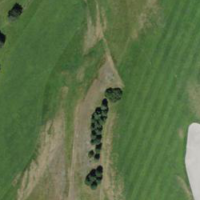
EUNIS habitat code: 53
Species observed at this site:
Boloria selene
Plantago major
Parnassia palustris
Picea abies
Arctostaphylos uva-ursi
Gentianella campestris
Astrantia minor
Galium mollugo
Galium boreale
Saponaria ocymoides
Rhinanthus glacialis
Clinopodium alpinum
Phyteuma betonicifolium
Chenopodium album
Gentiana angustifolia
Vicia sepium
Carduus defloratus
Scorzoneroides autumnalis
Sorbus aucuparia
Phleum alpinum
Silene nutans
Campanula latifolia
Silene dioica
Lamium album
Campanula rotundifolia
Hieracium sabaudum
Lysandra coridon
Carduus nutans
Verbascum blattaria
Knautia arvensis
Aquilegia vulgaris
Verbascum thapsus
Allium oleraceum
Eryngium alpinum
Daucus carota
Senecio vulgaris
Inula britannica
Zygaena loti
Zygaena transalpina
Carduus acanthoides
Euphorbia cyparissias
Trifolium repens
Pilosella officinarum
Vipera berus
Lathyrus pratensis
Laserpitium latifolium
Campanula barbata
Hieracium lachenalii
Rumex arifolius
Gomphocerippus rufus
Tanacetum vulgare
Mustela erminea
Medicago lupulina
Leucanthemum vulgare
Crepis aurea
Geranium molle
Carduus personata
Coccinella septempunctata
Rumex alpinus
Rumex acetosa
Neottia ovata
Anguis fragilis
Thymus pulegioides
Larix decidua
Saxifraga paniculata
Pinus sylvestris
Papaver croceum
Cirsium heterophyllum
Ranunculus acris
Vaccinium myrtillus
Hippocrepis comosa
Epipactis atrorubens
Fragaria vesca
Echium vulgare
Dryas octopetala
Aricia artaxerxes
Gentianella amarella
Erebia aethiops
Erebia ligea
Trifolium hybridum
Zygaena carniolica
Helianthemum alpestre
Bellis perennis
Saxifraga aizoides
Udea lutealis
Oxytropis campestris
Leucanthemum adustum
Dendrocopos major
Viola tricolor
Plantago alpina
Thymus serpyllum
Urtica dioica
Stellaria media
Oxybasis rubra
Salvia pratensis
Leucanthemum heterophyllum
Colchicum autumnale
Chorthippus brunneus
Sempervivum montanum
Anthyllis vulneraria
Campanula scheuchzeri
Calluna vulgaris
Tripleurospermum inodorum
Achillea millefolium
Phyteuma orbiculare
Onobrychis montana
Briza media
Acronicta euphorbiae
Argentina anserina
Medicago sativa
Lotus corniculatus
Melilotus albus
Fringilla coelebs
Pimpinella major
Centaurea scabiosa
Plantago media